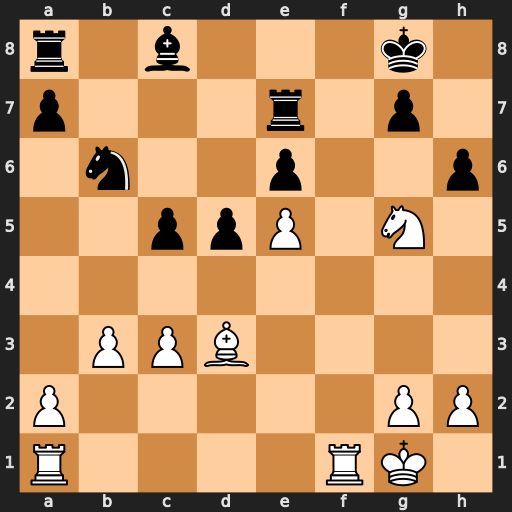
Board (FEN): r1b3k1/p3r1p1/1n2p2p/2ppP1N1/8/1PPB4/P5PP/R4RK1
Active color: w
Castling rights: -
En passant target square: -
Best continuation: Bh7+ Kh8 Rf8#